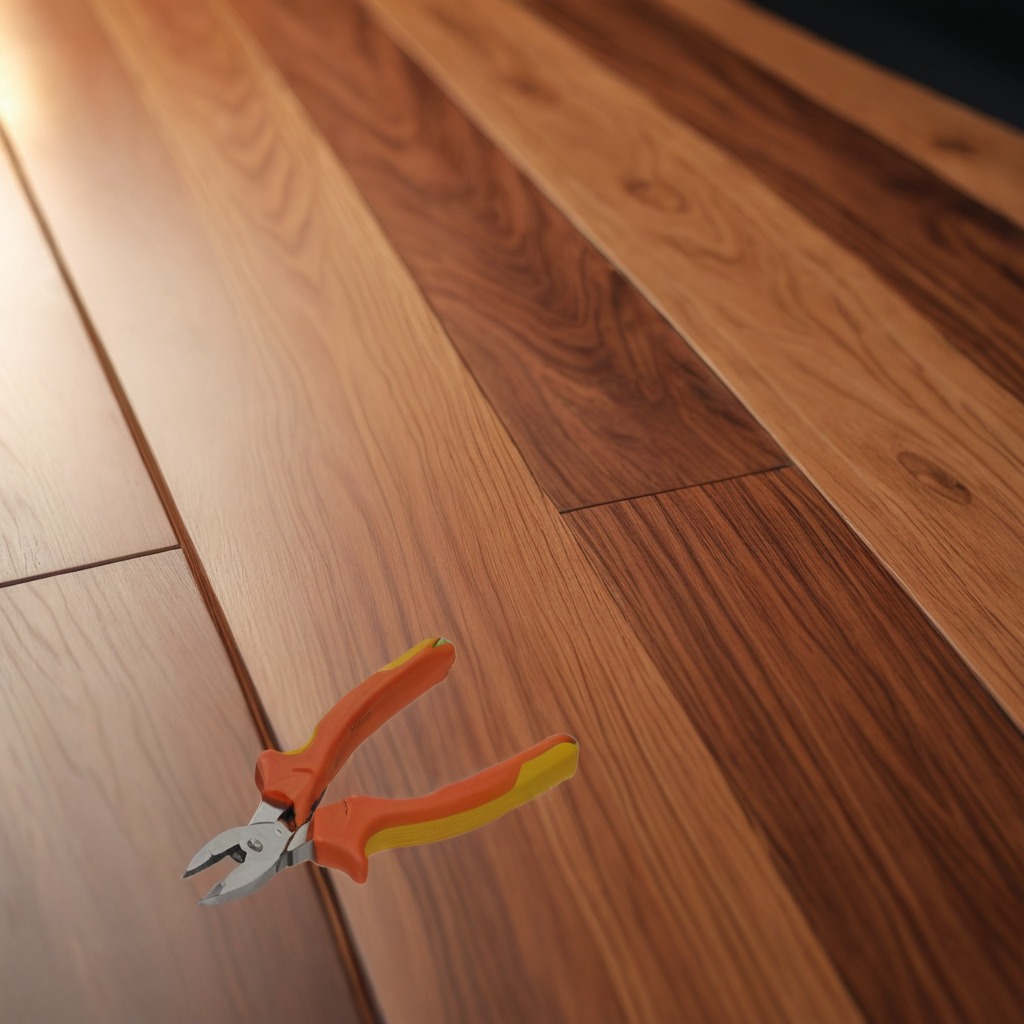
A plier is lying on a wooden table in a carpentry studio rich wood textures side lighting.